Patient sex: M
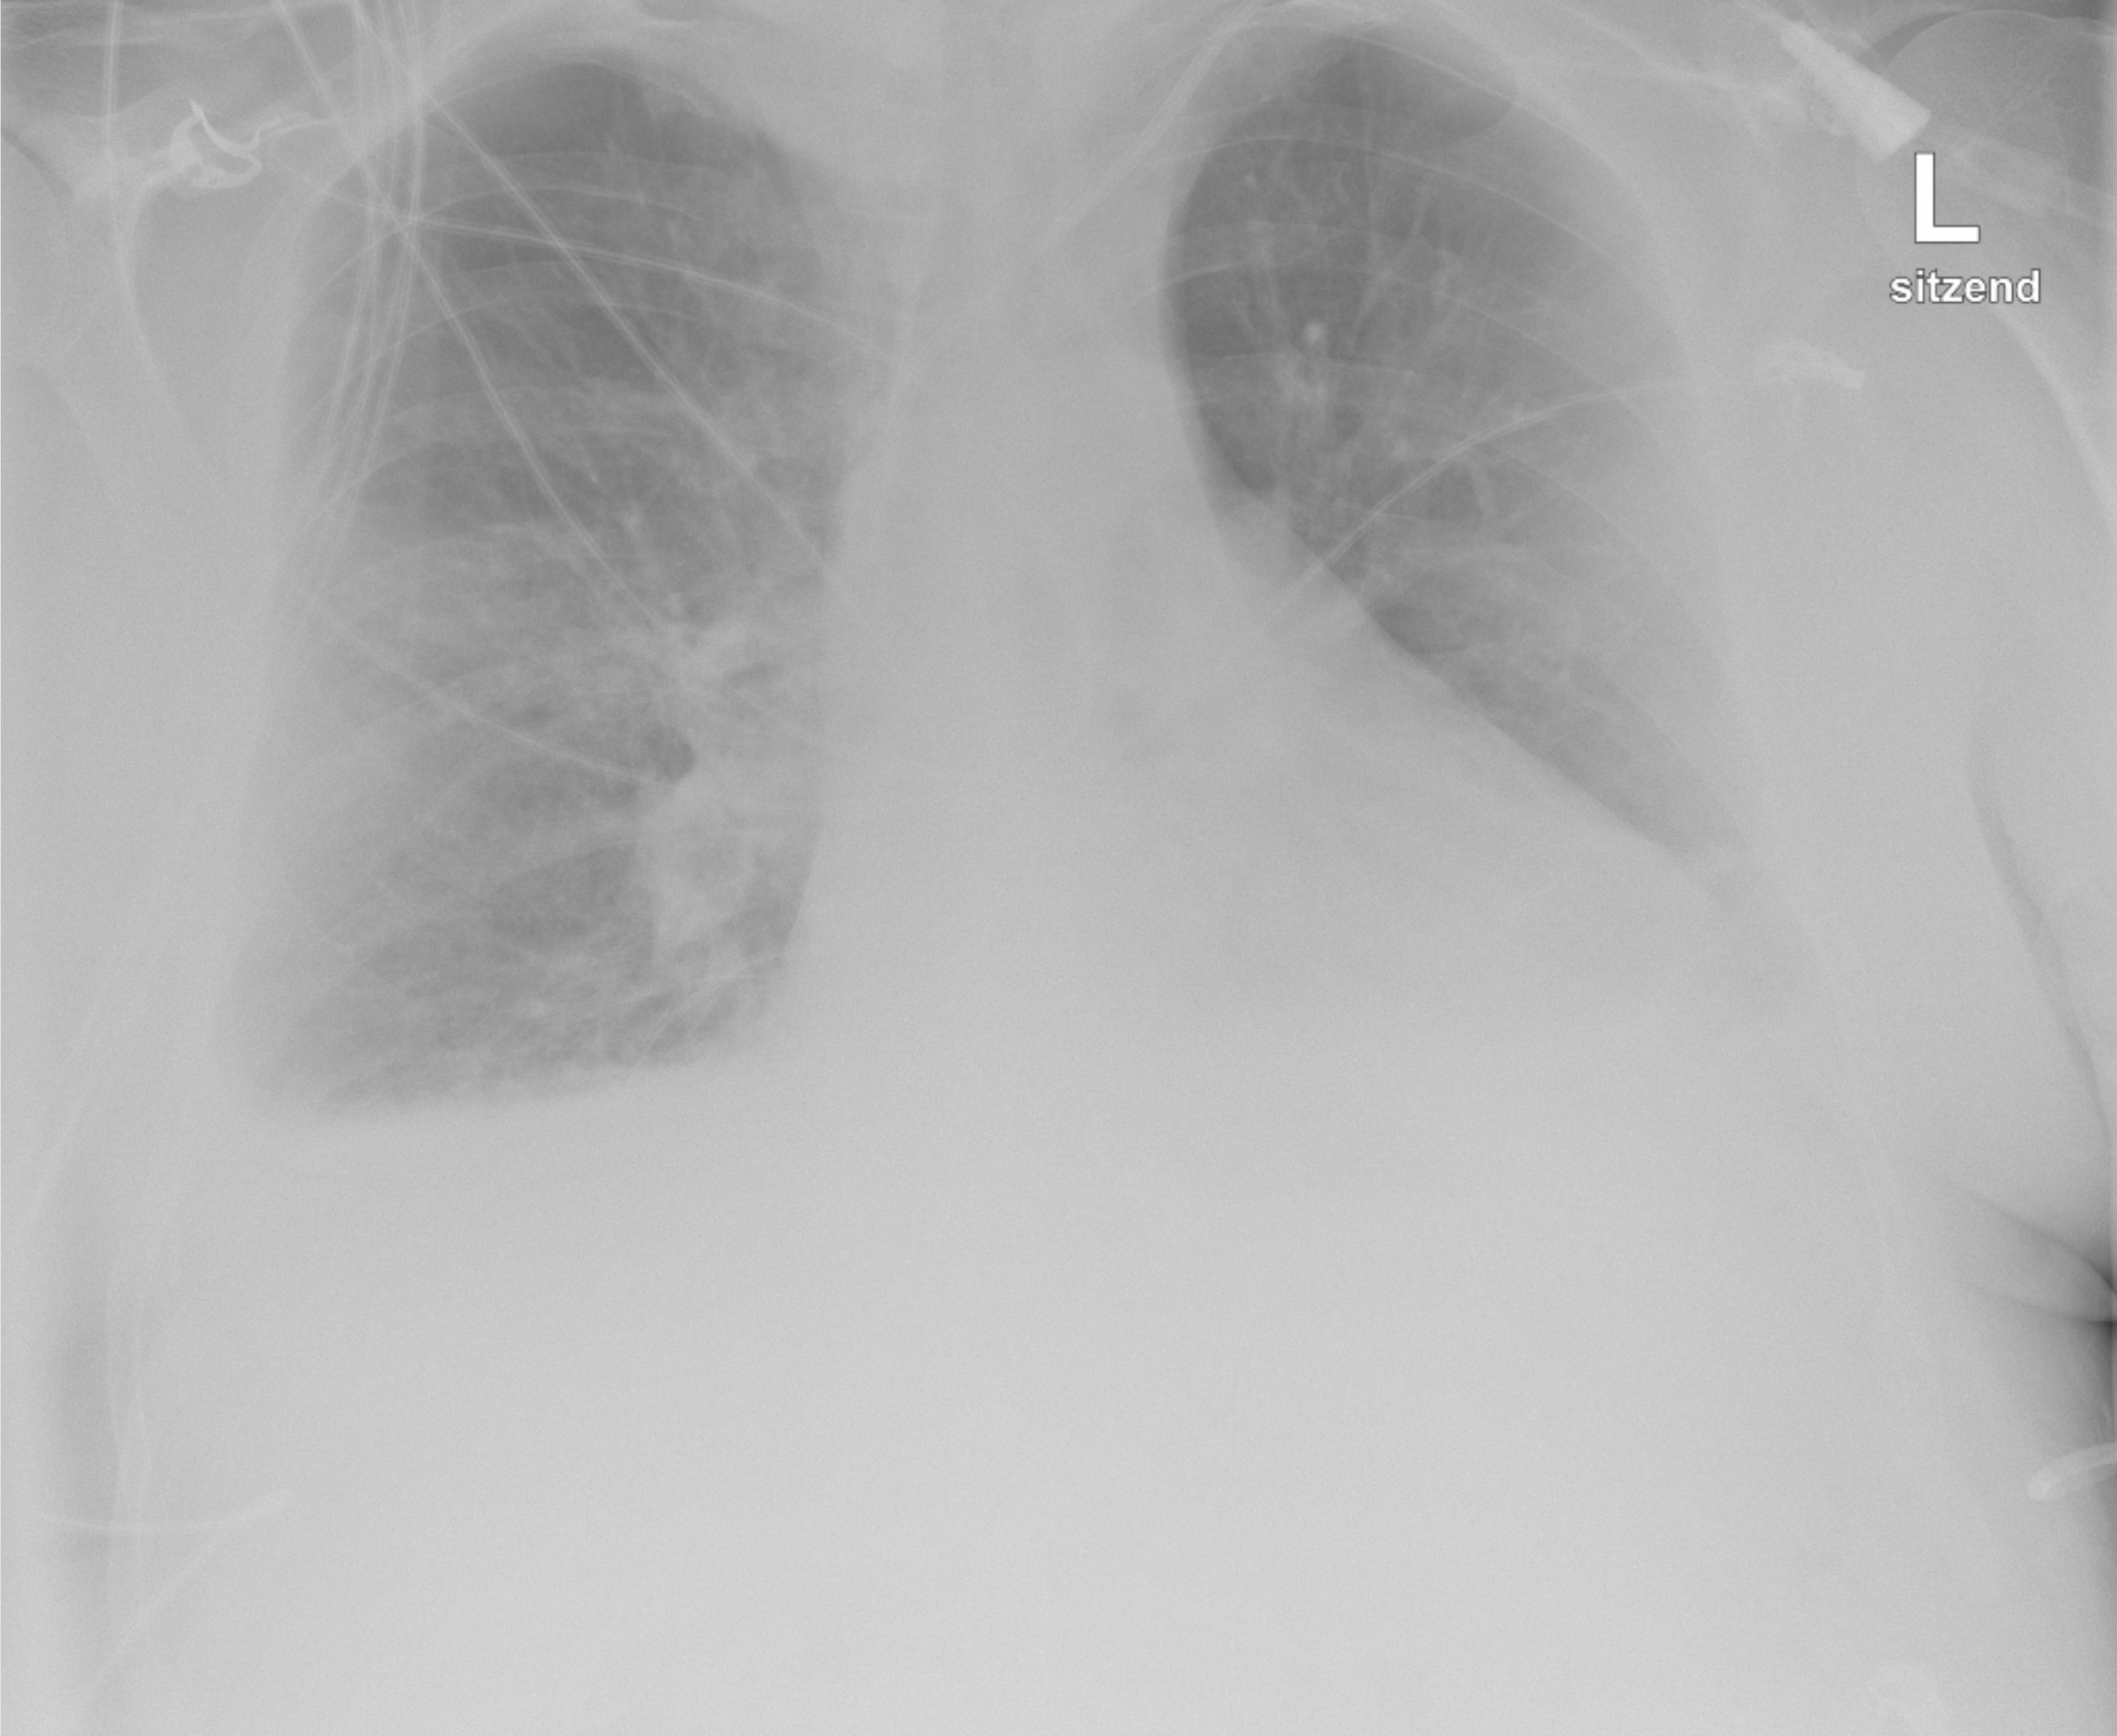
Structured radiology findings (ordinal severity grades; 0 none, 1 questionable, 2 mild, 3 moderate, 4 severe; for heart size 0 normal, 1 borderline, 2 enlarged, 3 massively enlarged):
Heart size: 2
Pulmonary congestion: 0
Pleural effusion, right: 1
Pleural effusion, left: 1
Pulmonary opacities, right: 2
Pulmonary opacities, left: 0
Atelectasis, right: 1
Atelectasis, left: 2